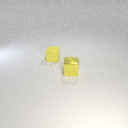
small yellow metal cube in front of small yellow rubber cube